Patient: sex M, age 66
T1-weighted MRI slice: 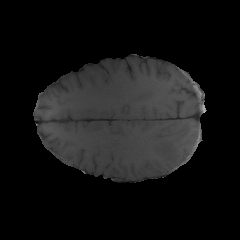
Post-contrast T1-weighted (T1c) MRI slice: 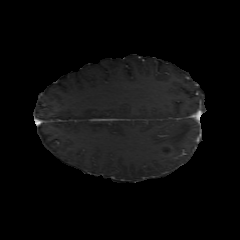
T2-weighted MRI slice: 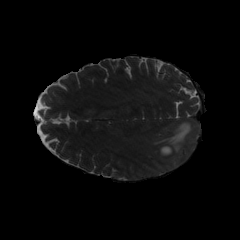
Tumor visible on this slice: yes
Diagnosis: Glioblastoma, IDH-wildtype
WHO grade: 4